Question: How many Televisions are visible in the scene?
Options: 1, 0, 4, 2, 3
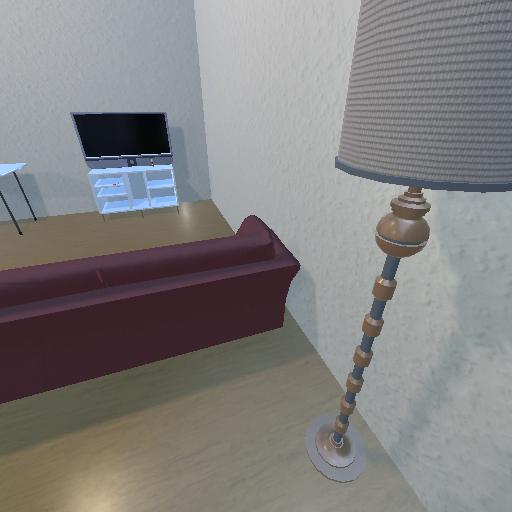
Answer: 1